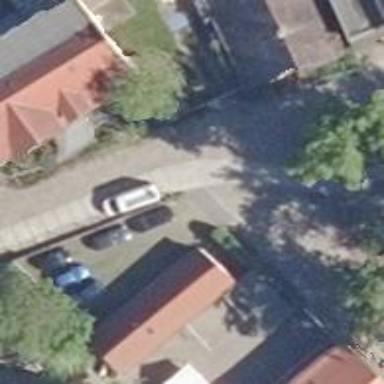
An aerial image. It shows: Living street.